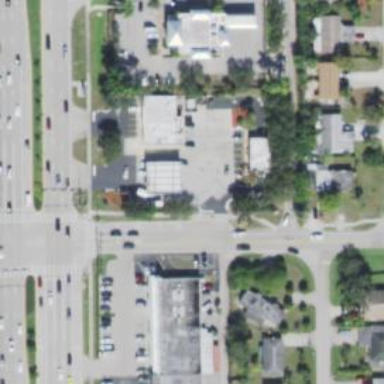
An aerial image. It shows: Convenience shop.